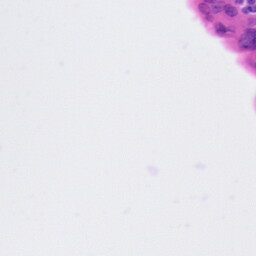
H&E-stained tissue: Tonsil